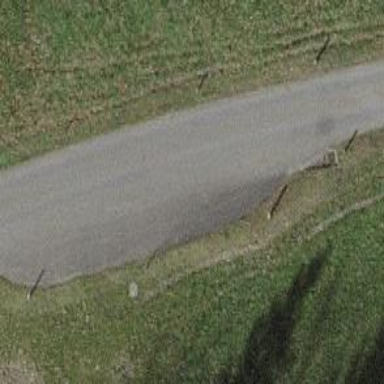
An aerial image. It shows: Passing place on the road.